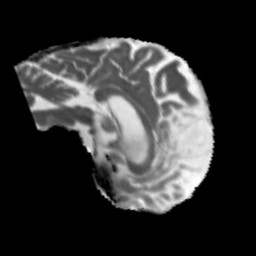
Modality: MD
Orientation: sagittal
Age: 52
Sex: male
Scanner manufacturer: siemens
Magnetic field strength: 3 T
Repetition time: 5.47 s
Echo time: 0.0854 s